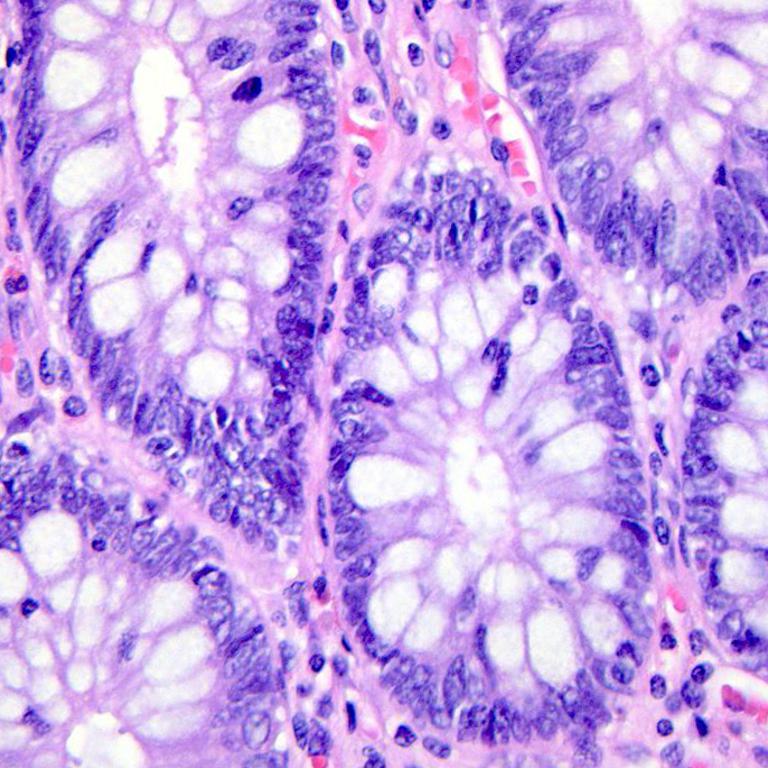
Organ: colon
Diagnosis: benign